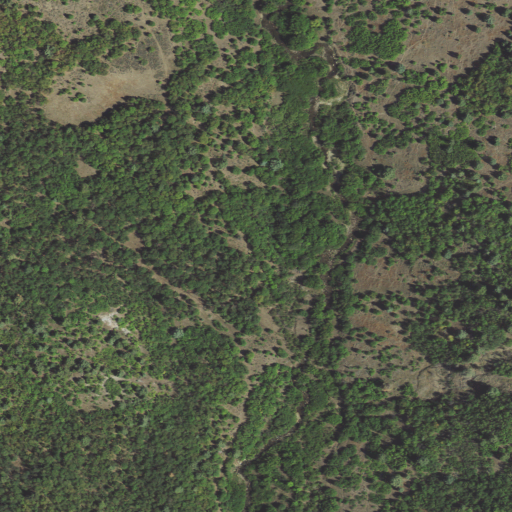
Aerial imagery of valley in Utah named Mormon Hollow containing deciduous forest, shrub, and woody wetlands